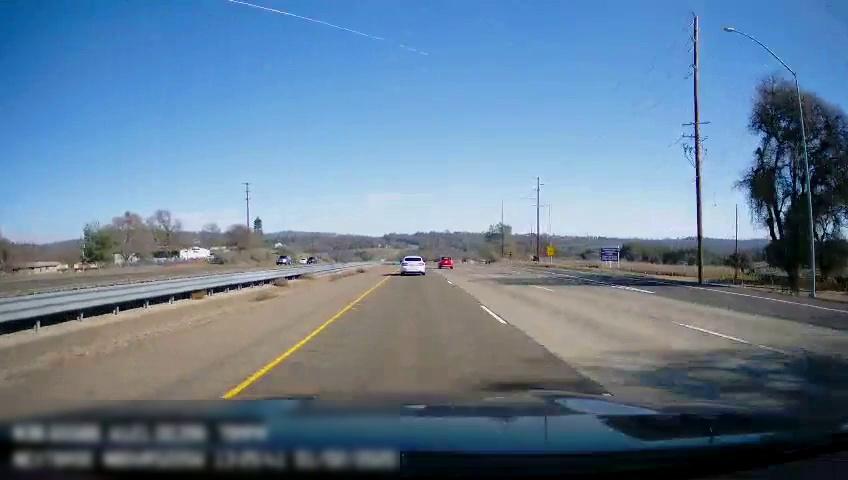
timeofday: Day
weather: Sunny
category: Drivable Space
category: Drivable Space
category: Vehicles | Car
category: Vehicles | Car
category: Vehicles | Car
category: Vehicles | SUV
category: Lanes | Current Lane
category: Lanes | Current Lane
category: Lanes | Alternate Lane
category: Lanes | Alternate Lane
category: Lanes | Alternate Lane
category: Traffic | Signs